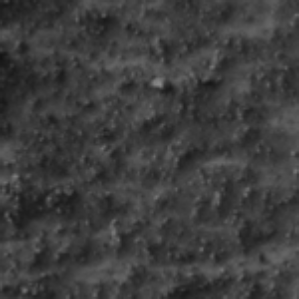
Label: frost